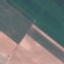
Label: AnnualCrop